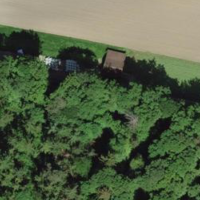
EUNIS habitat code: 41
Species observed at this site:
Vulpes vulpes